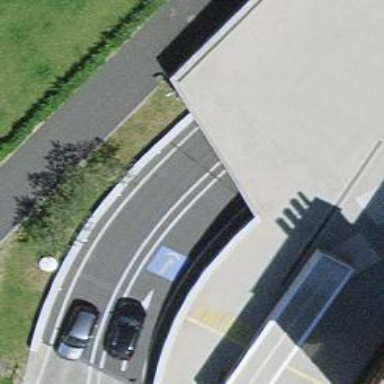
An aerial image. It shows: Parking entrance.